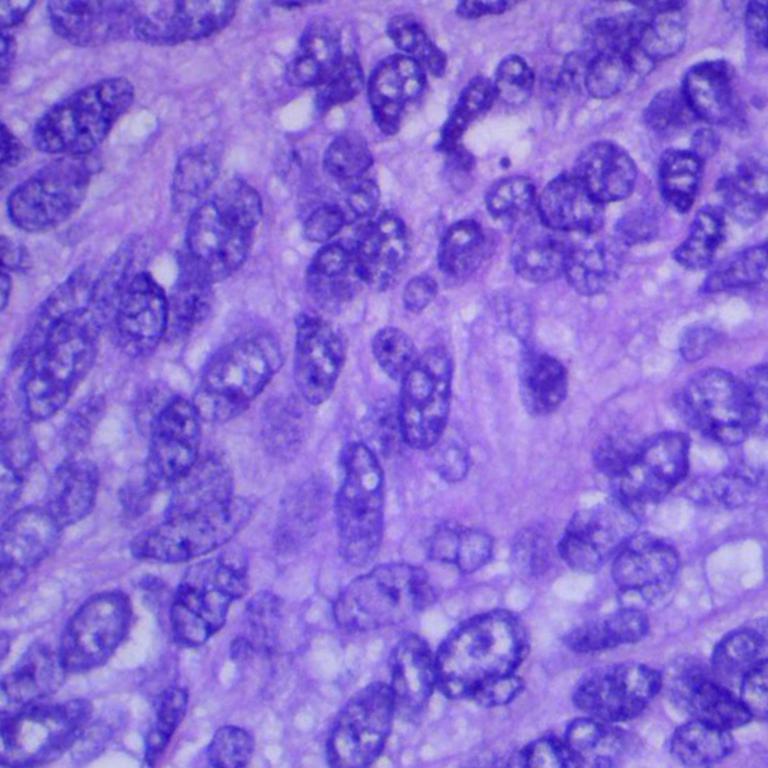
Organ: lung
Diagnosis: squamous carcinomas